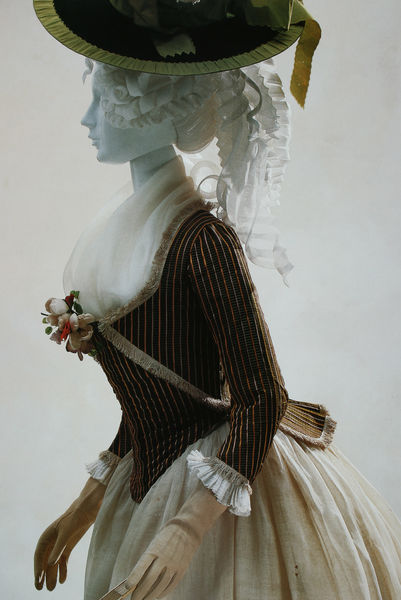
Titel: Jacke (Pierrot) und Rock
Standort: Kyoto (Japan)
Institution: Kyoto Costume Institute
Schlagwörter: dunkel, kopf, weiß, gelb, grün, ocker, ausschnitt, blume, blumen, braun, frau, frisur, handschuh, handschuhe, hell, hut, kleid, nase, profil, schwarz, blüte, dame, schal, schleier, tuch, beige, mode, rock, schleife, jacke, arme, band, barock, bluse, falten, gesicht, kleidung, leinen, spitze, ärmel, hände, portrait, figur, fransen, gold, haare, kostüm, stoff, saum, spitzen, schleifen, dekoltee, england, locken, seide, vornehm, beine, perücke, schärpe, kopfbedeckung, taille, japan, seitlich, sommer, modell, ansicht, mieder, tüll, linien, blümchen, haarband, hutband, büste, halstuch, gestreift, streifen, strauss, edel, rüschen, transparenz, oberkörper, hutkrempe, weste, krempe, foto, fotografie, porzellan, manschette, manschetten, tasche, puppe, sommerkleid, biedermeier, sträußchen, oberteil, leder, durchsichtig, tageskleid, korsett, gewebe, bänder, porzelan, textil, baumwolle, gewebt, korsage, krinoline, reifrock, längsstreifen, perrücke, schösschen, franse, corsage, ausschitt, kombination, anstecker, haarbänder, fashion, modepuppe, schaufensterpuppe, kyoto, damenkleid, voile, frauenkleidung, köstum, damenkleidung, leinenrock, puppu, besicht, tasssche, baand, r+schen, gebauschter